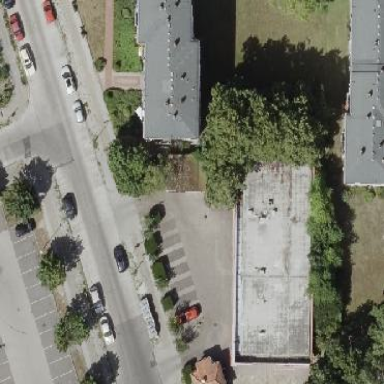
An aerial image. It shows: Street side parking area.